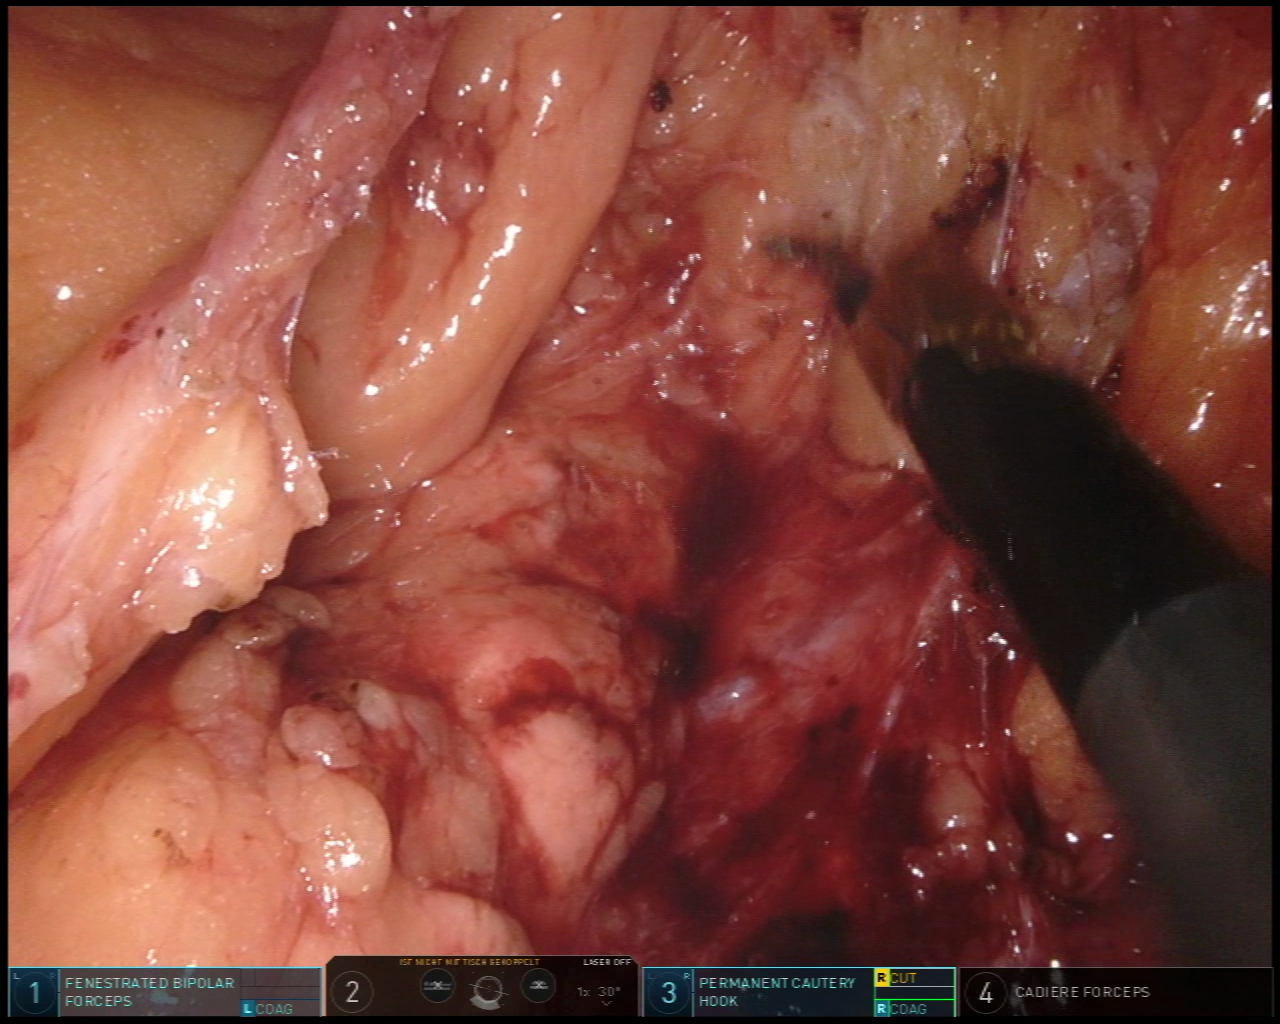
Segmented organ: pancreas
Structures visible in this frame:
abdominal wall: no
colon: no
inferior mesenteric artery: no
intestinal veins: no
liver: no
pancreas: yes
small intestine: no
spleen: no
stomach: no
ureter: no
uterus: no
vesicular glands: no